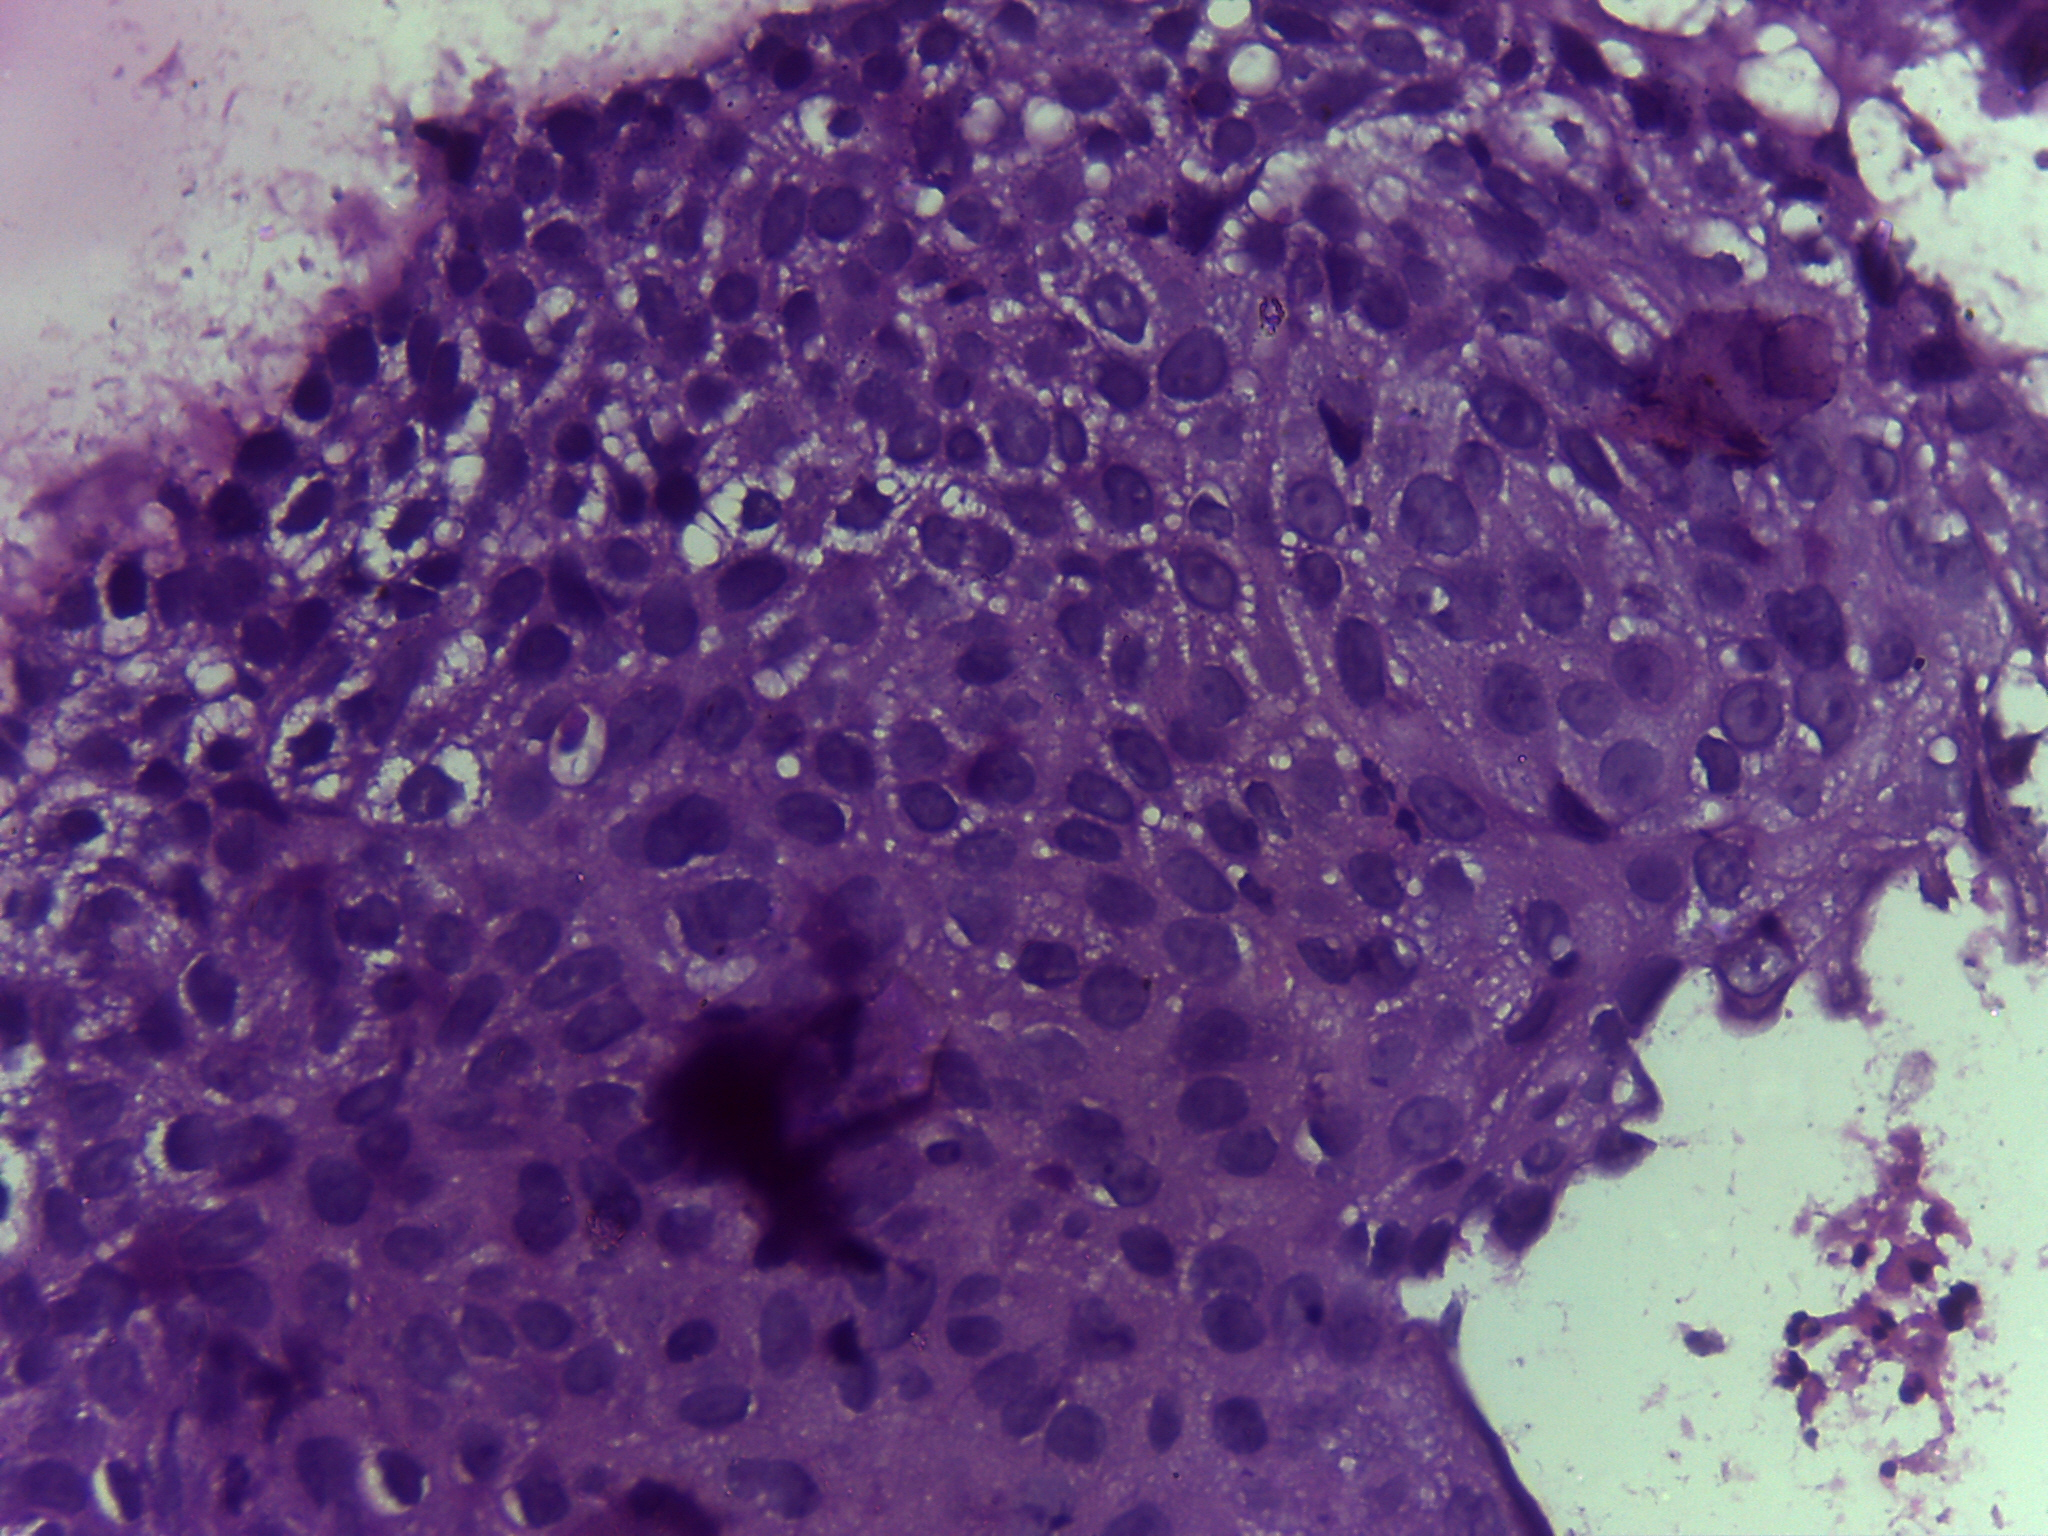
Diagnosis: OSCC